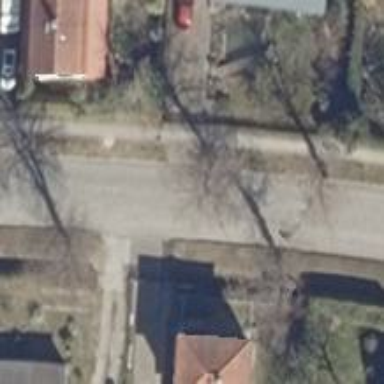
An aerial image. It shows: Residential road with sidewalk on the left.